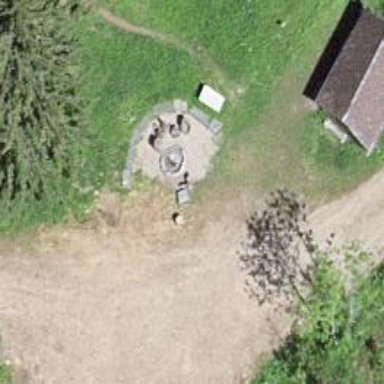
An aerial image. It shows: Picnic site with BBQ amenities available.